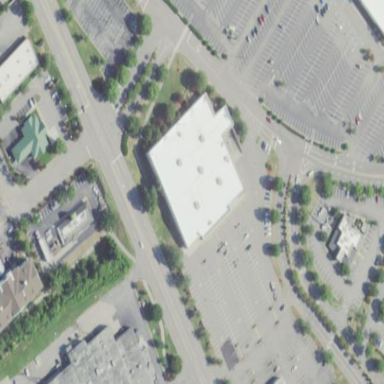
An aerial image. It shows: Building.